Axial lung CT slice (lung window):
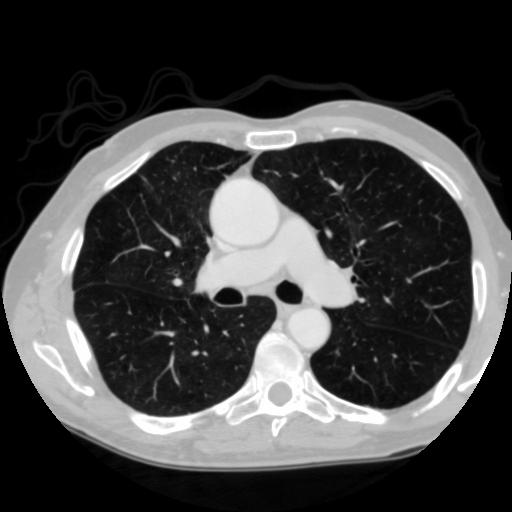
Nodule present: no